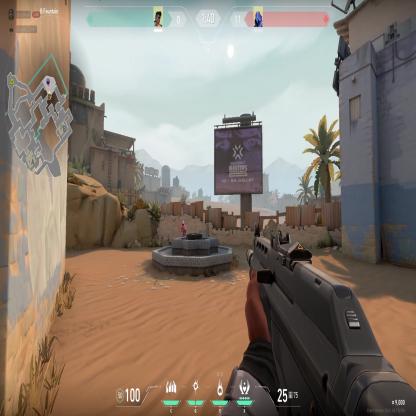
Label: enemy